Interaction volume radius: 5 \u00c5
Interaction volume height: 45 \u00c5
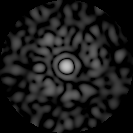
Disorder parameter: 0.8376